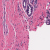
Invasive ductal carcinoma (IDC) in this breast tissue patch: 0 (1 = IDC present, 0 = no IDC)